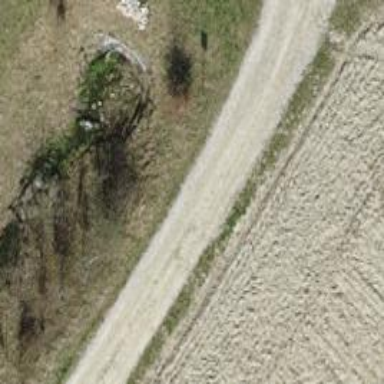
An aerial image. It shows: Pebblestone track with grade2 quality.